Interaction volume radius: 5 \u00c5
Interaction volume height: 15 \u00c5
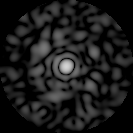
Disorder parameter: 0.7811